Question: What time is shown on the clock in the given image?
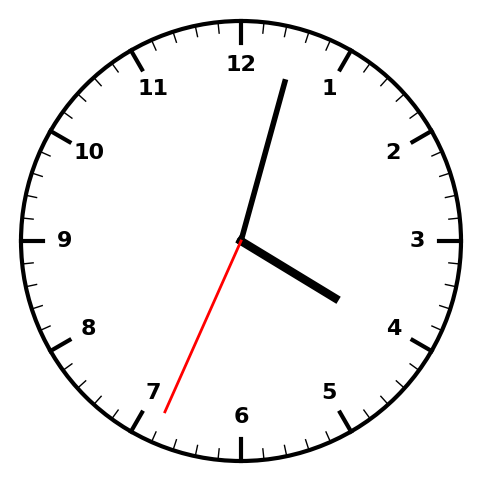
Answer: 04:02:34